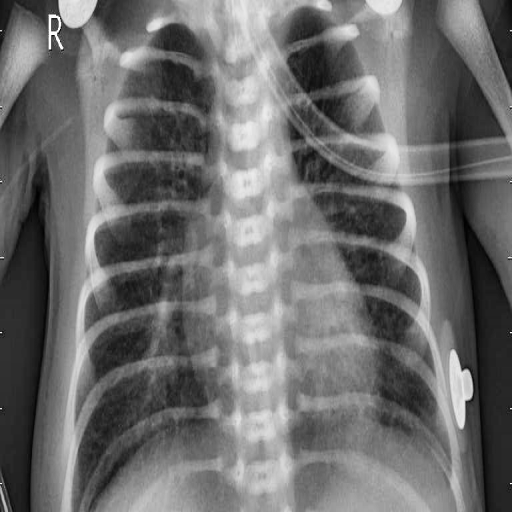
Finding: PNEUMONIA